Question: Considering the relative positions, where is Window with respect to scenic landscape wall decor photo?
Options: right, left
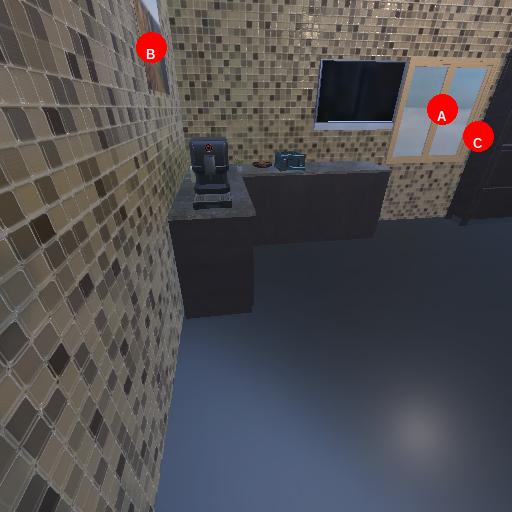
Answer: right